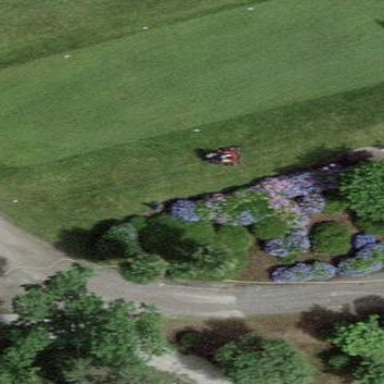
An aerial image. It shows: Golf tee.